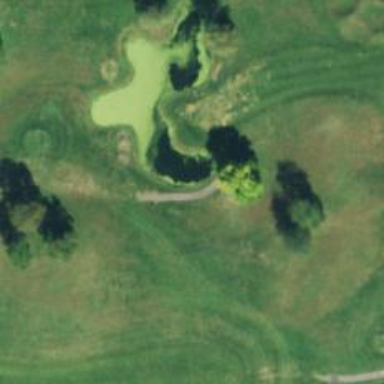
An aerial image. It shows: Path used for both walking and golf.